Question: I am using a custom UITableViewCell which already has a few UI elements on it that completely work. However, I just tried adding two labels to them and when I hook up the outlet and call 'cell.label.text = @"text";', the program crashes with the error:
> 'Terminating app due to uncaught exception 'NSUnknownKeyException', reason: '[<FeedTableViewCell 0x7aa53d00> setValue:forUndefinedKey:]: this class is not key value coding-compliant for the key likesLabel.''
I checked if there were any connections without elements on them and there were not. The app completely works when everything but new UI elements are added to the cell. It is just when I add new UI elements that the app crashes. What is the issue here?
Custom Cell Class .h
'''
#import <UIKit/UIKit.h>
@interface FeedTableViewCell : UITableViewCell
@property (weak, nonatomic) IBOutlet UIImageView *profileImage;
@property (weak, nonatomic) IBOutlet UITextView *questionTextView;
@property (weak, nonatomic) IBOutlet UIButton *usernameButton;
@property (weak,nonatomic) IBOutlet UILabel * likesLabel;
@end
'''
The likes label is the outlet with the issue
'''
-(UITableViewCell *)tableView:(UITableView *)tableView cellForRowAtIndexPath:(NSIndexPath *)indexPath object:(PFObject *)object{
FeedTableViewCell * cell = [tableView dequeueReusableCellWithIdentifier:@"cell"];
if (cell == nil) {
cell = [[FeedTableViewCell alloc]initWithStyle:UITableViewCellStyleDefault reuseIdentifier:@"cell"];
}
cell.likesLabel.text = @"text";
return cell;
}
'''
The outlet connections for the cell:

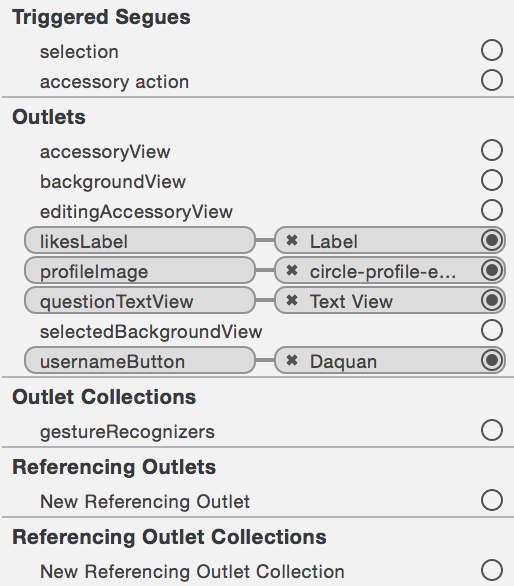
Answer: After spending way too much time on this, "Cleaning the Project" fixed this same mysterious issue for me. user1851782 mentions this as his final comment, but I thought I would highlight this. Using Xcode 6.